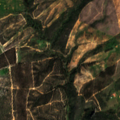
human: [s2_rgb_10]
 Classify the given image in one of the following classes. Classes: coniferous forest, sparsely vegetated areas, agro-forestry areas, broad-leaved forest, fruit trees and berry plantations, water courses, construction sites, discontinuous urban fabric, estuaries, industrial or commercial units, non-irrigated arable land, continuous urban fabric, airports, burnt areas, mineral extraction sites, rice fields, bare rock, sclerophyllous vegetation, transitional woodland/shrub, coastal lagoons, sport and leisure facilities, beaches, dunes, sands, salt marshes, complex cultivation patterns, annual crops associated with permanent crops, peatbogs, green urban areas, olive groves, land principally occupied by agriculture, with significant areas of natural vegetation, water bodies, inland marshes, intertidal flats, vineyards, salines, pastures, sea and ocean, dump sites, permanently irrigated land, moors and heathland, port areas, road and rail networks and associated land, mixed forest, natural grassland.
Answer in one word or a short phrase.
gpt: pastures, land principally occupied by agriculture, with significant areas of natural vegetation, transitional woodland/shrub